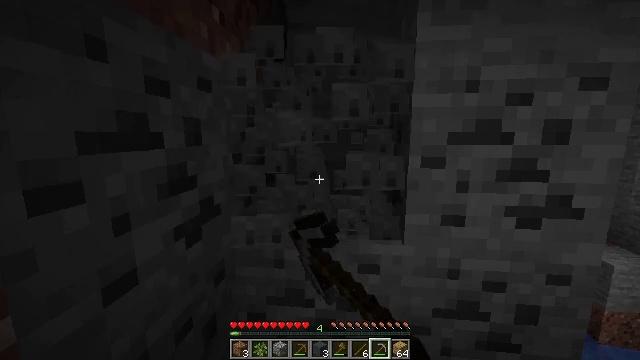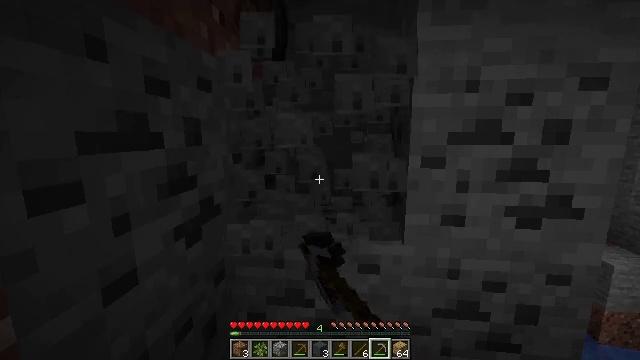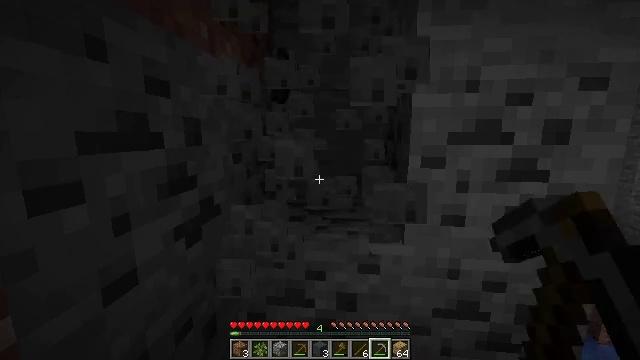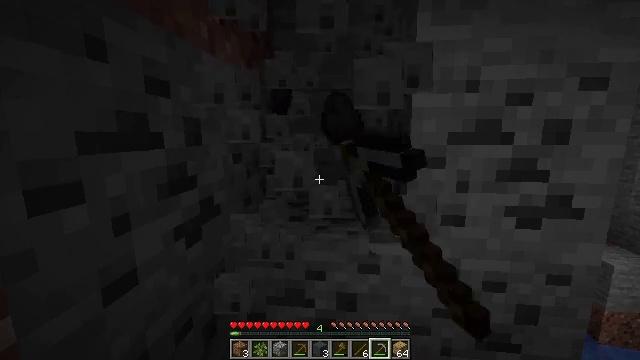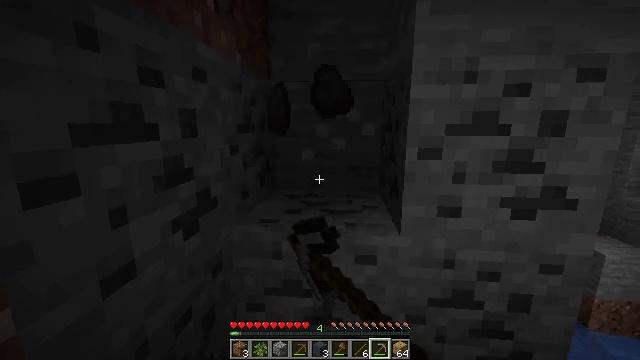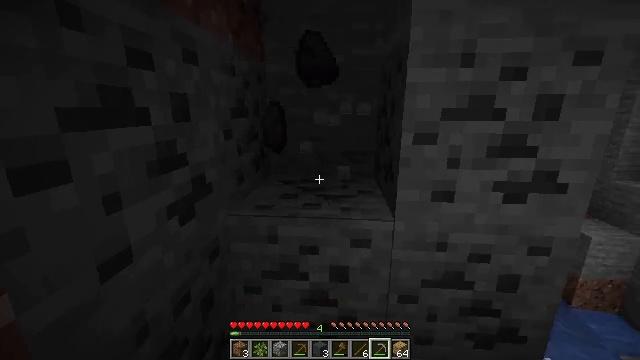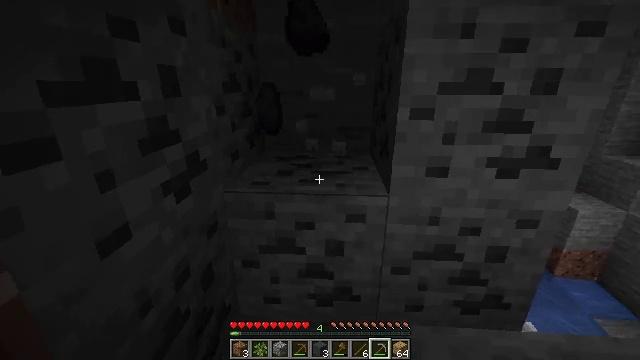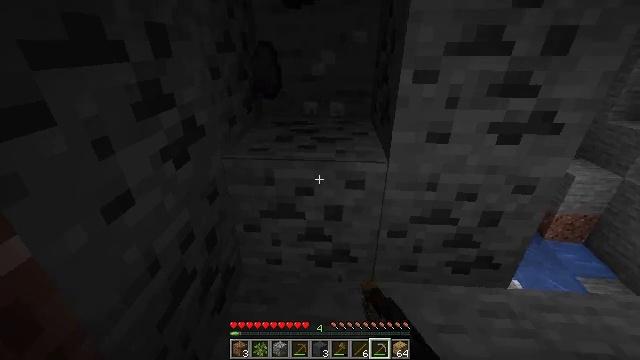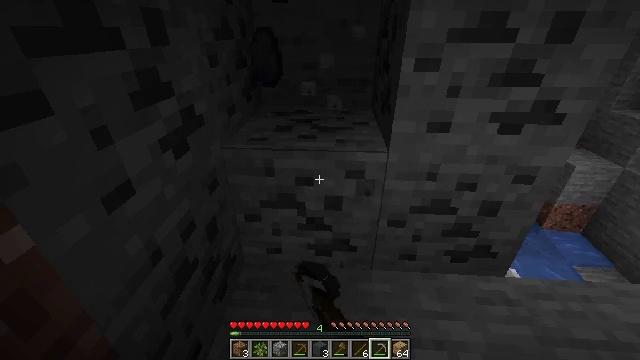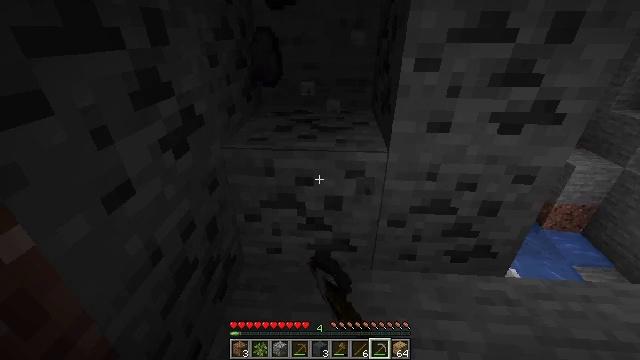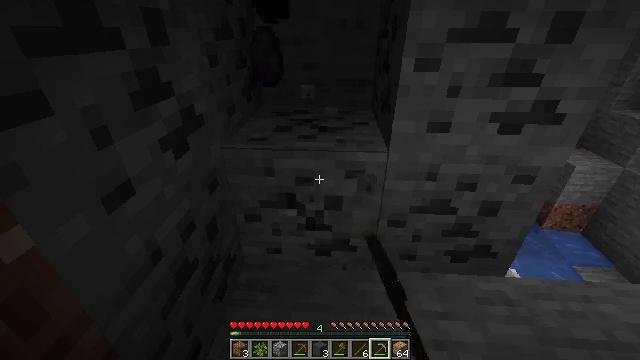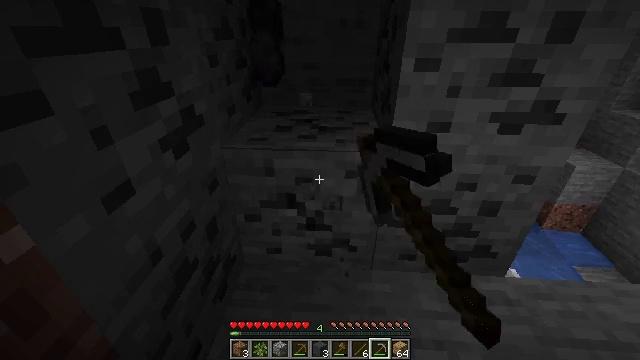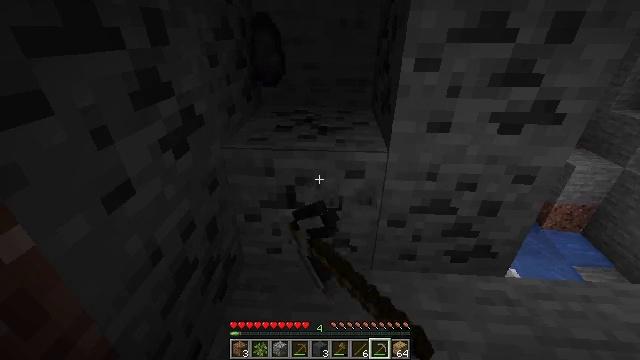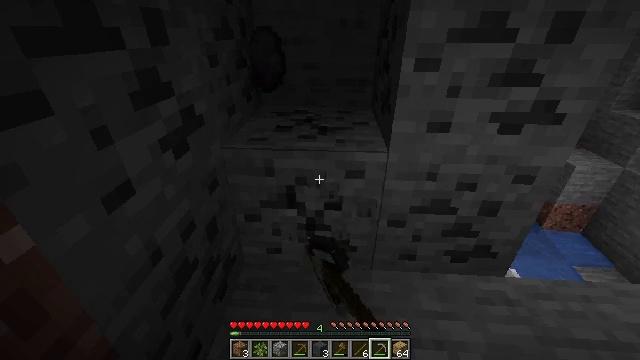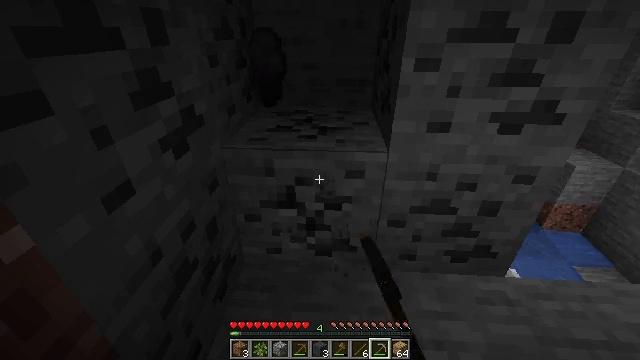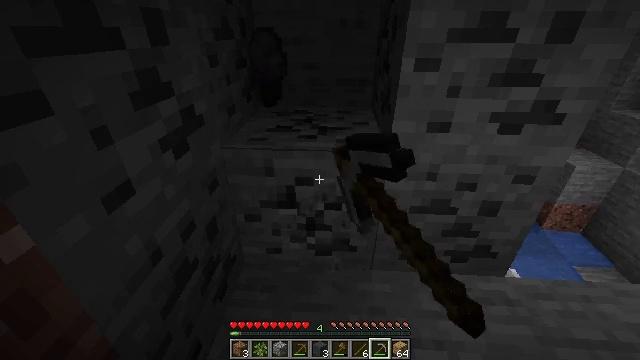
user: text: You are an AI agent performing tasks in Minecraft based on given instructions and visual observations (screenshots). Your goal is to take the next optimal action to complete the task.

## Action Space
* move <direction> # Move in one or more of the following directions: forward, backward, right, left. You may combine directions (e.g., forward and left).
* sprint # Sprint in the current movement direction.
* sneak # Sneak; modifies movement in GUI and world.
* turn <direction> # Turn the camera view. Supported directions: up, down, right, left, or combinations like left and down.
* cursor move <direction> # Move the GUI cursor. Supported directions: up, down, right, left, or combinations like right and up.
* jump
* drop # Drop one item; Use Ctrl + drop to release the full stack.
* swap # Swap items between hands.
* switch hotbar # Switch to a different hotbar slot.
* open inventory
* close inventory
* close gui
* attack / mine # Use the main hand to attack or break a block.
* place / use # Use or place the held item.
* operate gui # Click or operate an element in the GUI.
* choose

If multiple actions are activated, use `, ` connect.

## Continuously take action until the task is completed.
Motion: motion action
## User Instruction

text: Mine the coal ore underground.
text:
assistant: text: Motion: attack / mine
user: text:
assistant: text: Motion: attack / mine
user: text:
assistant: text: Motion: attack / mine
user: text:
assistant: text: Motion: turn down, attack / mine
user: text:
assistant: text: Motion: turn right and down, attack / mine
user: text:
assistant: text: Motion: turn right and down, attack / mine
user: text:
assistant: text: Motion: turn down, attack / mine
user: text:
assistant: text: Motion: turn down, attack / mine
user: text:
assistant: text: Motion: attack / mine
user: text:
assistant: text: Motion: attack / mine
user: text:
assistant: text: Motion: attack / mine
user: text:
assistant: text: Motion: attack / mine
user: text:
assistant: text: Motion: attack / mine
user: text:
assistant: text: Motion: attack / mine
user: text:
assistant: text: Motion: attack / mine
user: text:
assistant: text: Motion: attack / mine
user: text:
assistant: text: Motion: attack / mine
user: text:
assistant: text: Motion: attack / mine
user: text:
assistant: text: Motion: attack / mine
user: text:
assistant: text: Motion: attack / mine
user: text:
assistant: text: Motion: attack / mine
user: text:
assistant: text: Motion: attack / mine
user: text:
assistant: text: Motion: attack / mine
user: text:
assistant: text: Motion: attack / mine
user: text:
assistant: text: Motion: attack / mine
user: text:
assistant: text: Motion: attack / mine
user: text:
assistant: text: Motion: attack / mine
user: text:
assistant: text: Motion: turn left, attack / mine
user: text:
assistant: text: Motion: turn left, attack / mine
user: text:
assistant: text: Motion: move forward and move right, turn left, attack / mine